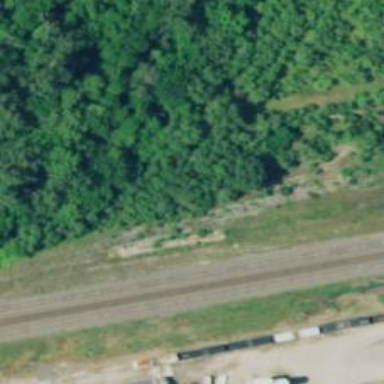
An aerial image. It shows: Disused railway.